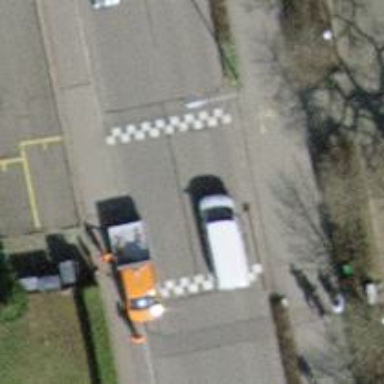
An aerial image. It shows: Traffic cushion.